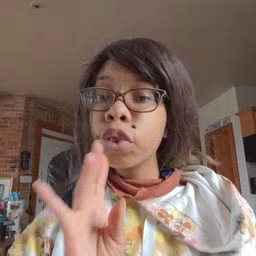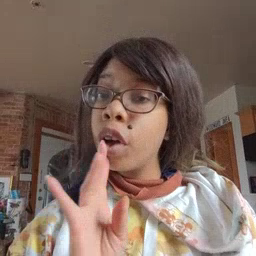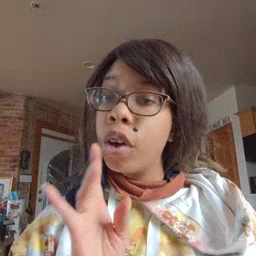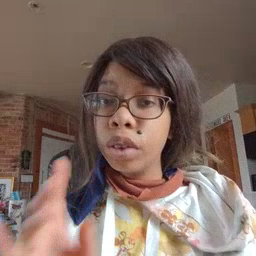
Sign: talk